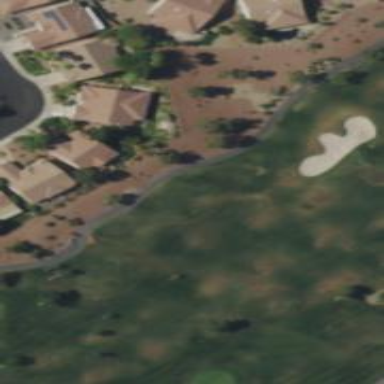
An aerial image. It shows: Path designated for golf carts.